Question: I have a form that contains a multi-select list box, a user can check off as many selections as required, then hit the "save" button, which saves the form fields, and the checked off selections in their respective tables.
Everything works perfectly fine, until a user unchecks a selection that had previously been saved.
I have tried several things, including refreshing the form, and the recordset, to no avail.
While testing to find a solution, I commented out every single line of VBA code tied to the form's save button. When clicking this button, obviously nothing happens with the code commented out, but if I try and close the form with the window's "x" button, I then get a message box stating "Record has been deleted"
I have no idea where to look at this point, I've tried to compact and repair database, also with negative results.
I have no code to post, as it doesn't matter what code I try to run, I get the error, a completely empty sub still gives me the error.
Again, this happens when a user unchecks a selection that previously had been checked off.
Here is a screen shot of the form:

The list box in red is the culprit.
A user can edit every single field on the form and it all works fine, a user can even "add" selections from the listbox by checking items off, and it will save them, and show them the next time the record is viewed.
The problem occurs when a user unchecks one of the selections that were previously checked off.
Details of the listbox:
- - -
At this point I'm not even sure I'm explaining myself properly, I've gone so far down the "rabbit hole"!
If any clarifying statements are needed please ask away.
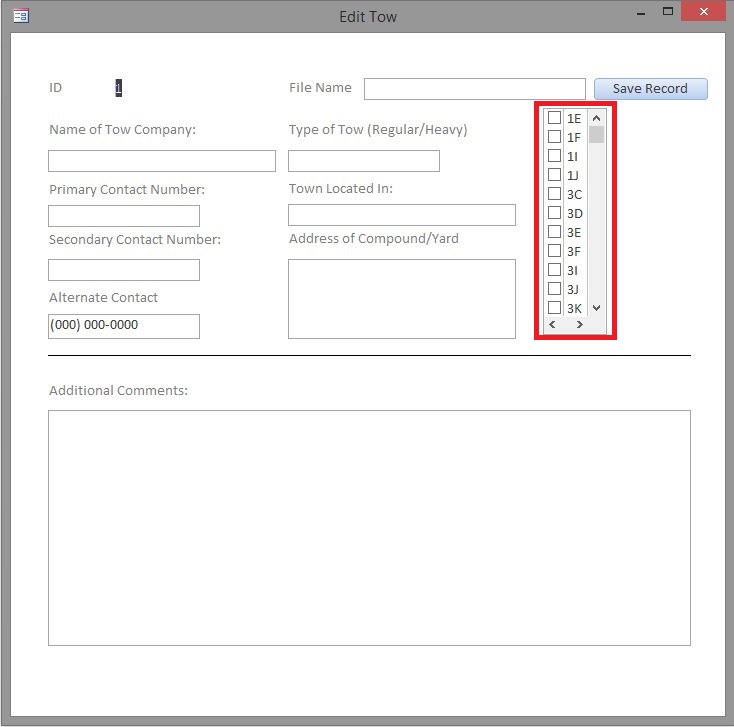
Answer: The following describes my implementation of what I think you were trying to do, but there may be some variations. The key point is I was able to reproduce your 'Deleted record' error on a regular basis, but somehow finally got it to stop.
1. I created a table named 'res_area' with an ID field and an 'area'. I populated with rows for '1E, 1F, 1I, 1J, 3C, 3D, 3E, 3F, 3I, 3J, 3K, etc.'
2. I created table 'res_tow' with all the fields you show on your form. I included a field named 'area' that is a LOOKUP field with the following source: "SELECT [res_Area].[TTID], [res_Area].[Area] FROM [res_Area] ORDER BY [Area];". Allow Multiple Values = yes.
3. I created form 'frmEditTow' with the Record Source: SELECT res_Tow.TowID, res_Tow.TCompany, res_Tow.TPhone1, res_Tow.TPhone2, res_Tow.TPhone3, res_Tow.TType, res_Tow.TTown, res_Tow.TAddress, res_Tow.TFileName, res_Tow.TComments, res_Tow.TChecks, res_Tow.area FROM res_Tow;
4. I added the 'Save Record' button with code to: 'DoCmd.RunCommand acCmdSaveRecord' and 'Me.Requery'
5. I am able to add or delete any combination of list items and save the changes.
For what its worth, I think my earlier version of the rowsource for the form included field 'area' and 'area.value'. With that, the form recordcount reflected the total number of listbox items selected - not the number of rows in table 'res_Tow'.
Good luck!